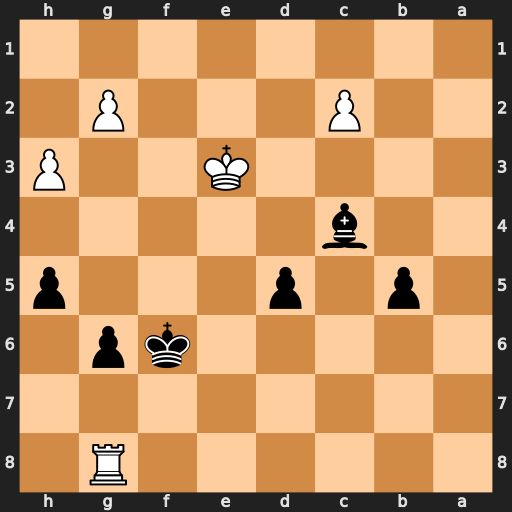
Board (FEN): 6R1/8/5kp1/1p1p3p/2b5/4K2P/2P3P1/8
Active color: b
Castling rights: -
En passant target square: -
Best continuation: d4+ Kxd4 Bxg8